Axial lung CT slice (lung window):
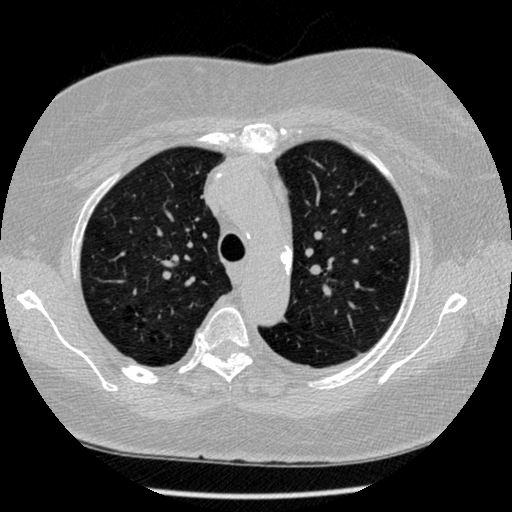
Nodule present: no